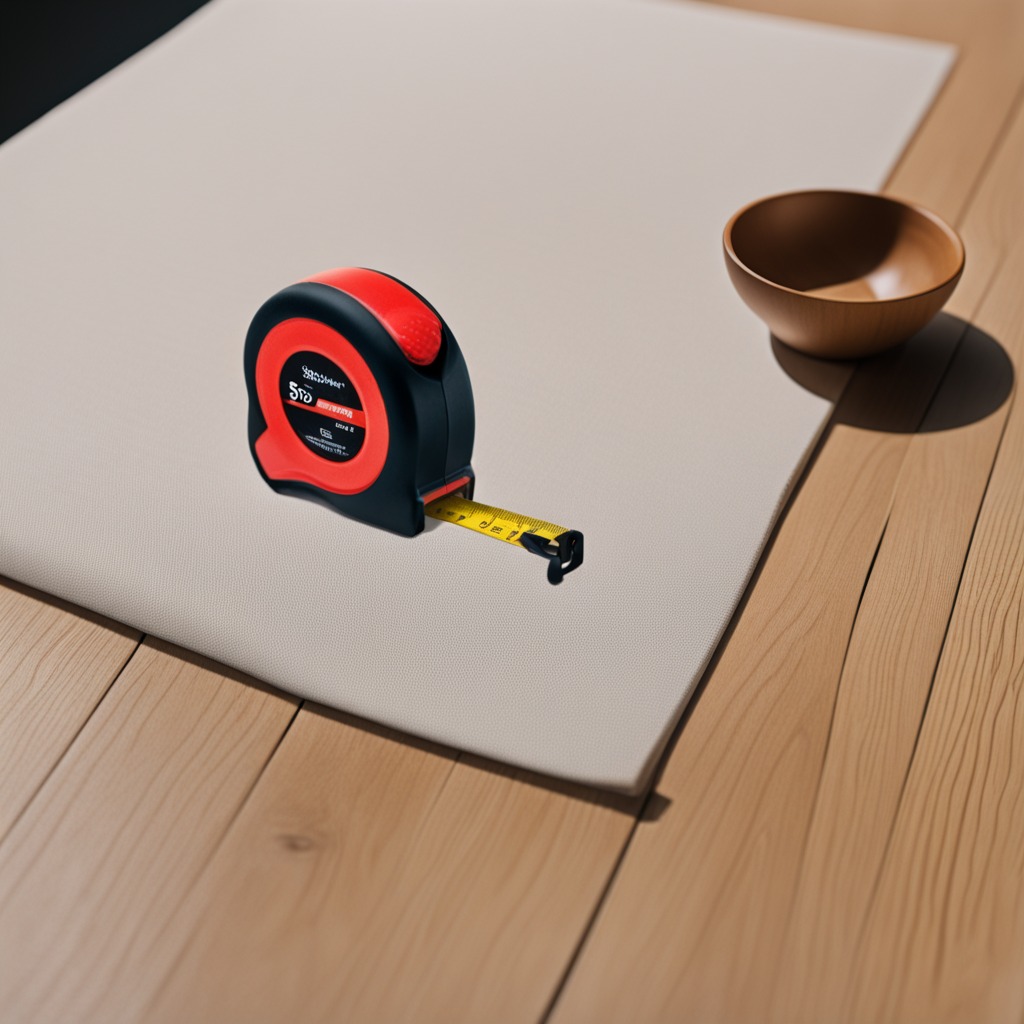
A measuring tape lying on the wooden table in an outdoor workshop during daytime bright natural light soft shadows worn but beneath the cloth